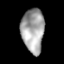
Tissue: lung
Cell type: Epithelial cells
Senescence score: 0.2341
Nuclear area (px): 971
Mean DAPI intensity: 164.937